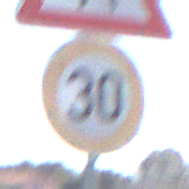
Verkehrszeichen: Geschwindigkeit30
Zusatzzeichen oben: FussgaengerRechts
Umgebung: Outdoor, Suburban
Tageszeit: MorningAfternoon
Wetter: PartlyCloudy
Licht: Natural
Jahreszeit: NotSpecified
Kontrast: HighContrast